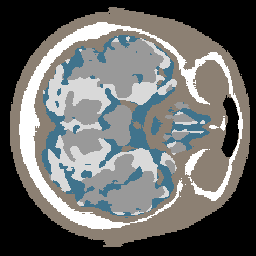
Label: no_lesion